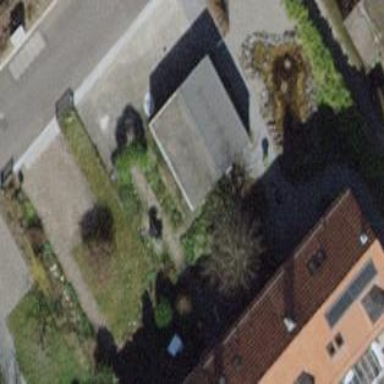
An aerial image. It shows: Group of garages.